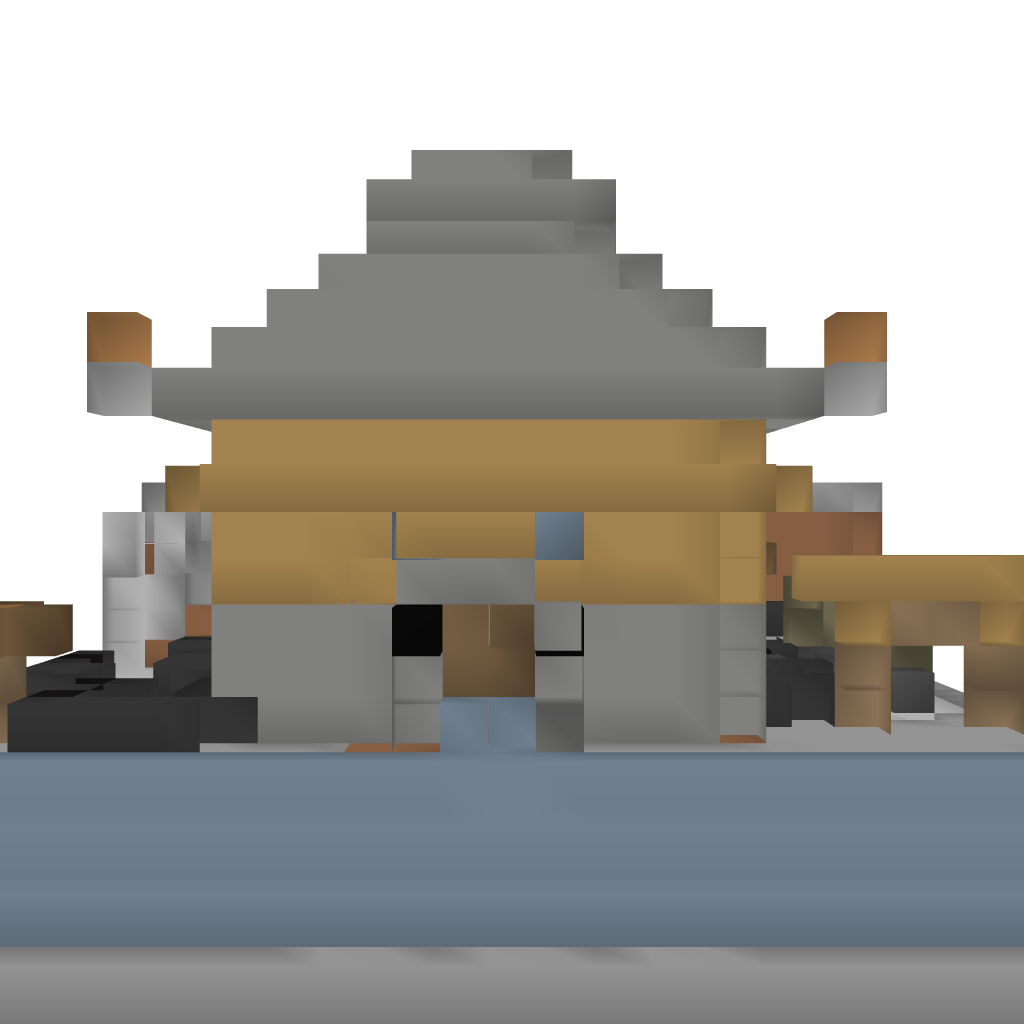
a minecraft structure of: Japanese Pagoda